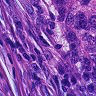
Metastatic tissue present: no